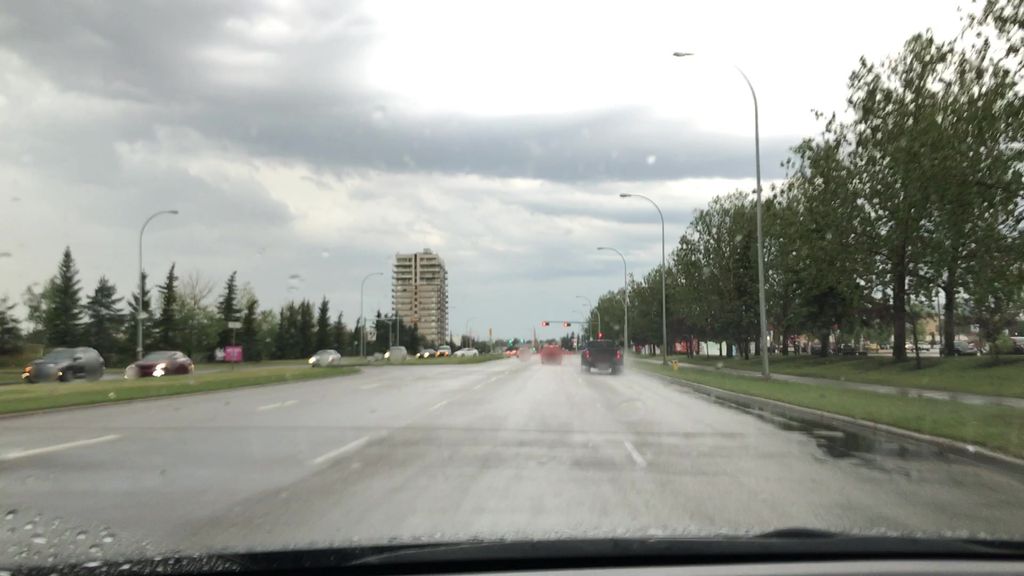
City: edmonton